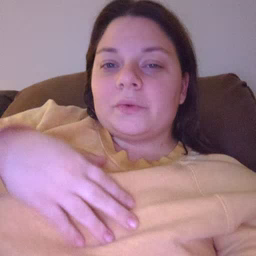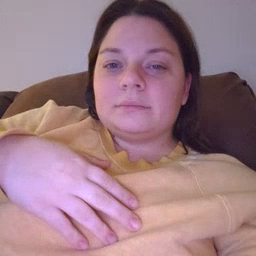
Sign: child